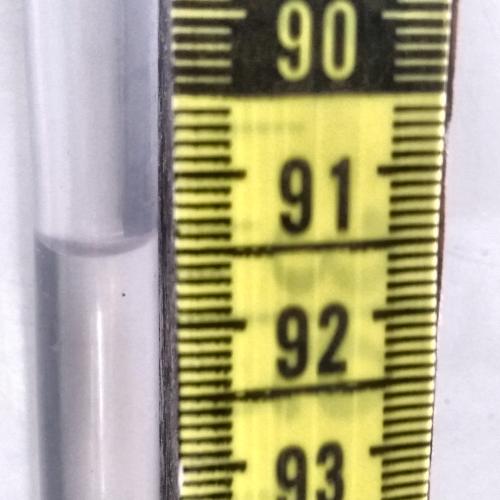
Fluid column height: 91.5 cm